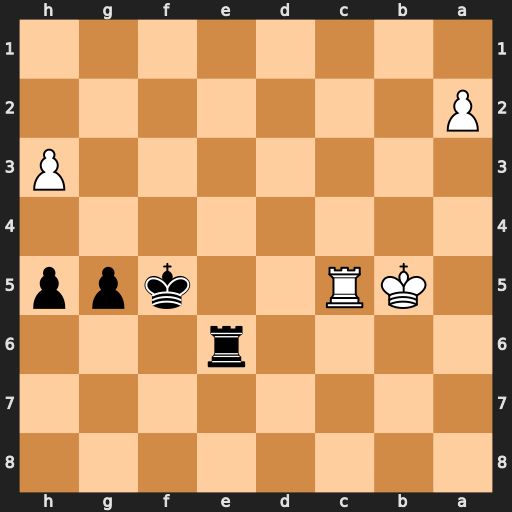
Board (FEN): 8/8/4r3/1KR2kpp/8/7P/P7/8
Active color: b
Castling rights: -
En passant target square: -
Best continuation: Re5 Kb4 Rxc5